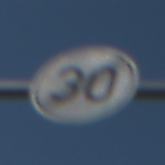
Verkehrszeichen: EndeGeschwindigkeit30
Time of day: MorningAfternoon
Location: Outdoor (Nature)
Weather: PartlyCloudy
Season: NotSpecified
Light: Natural